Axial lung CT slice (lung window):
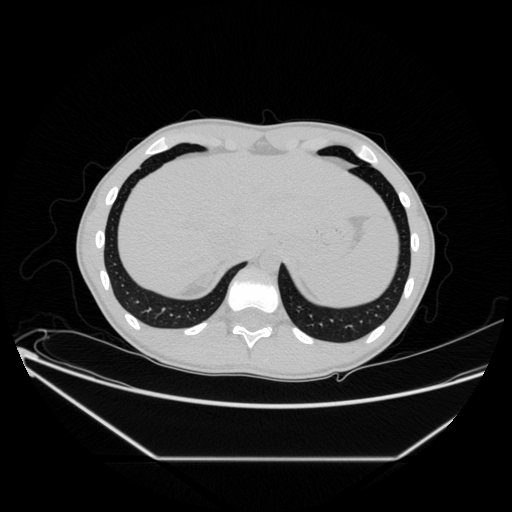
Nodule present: no